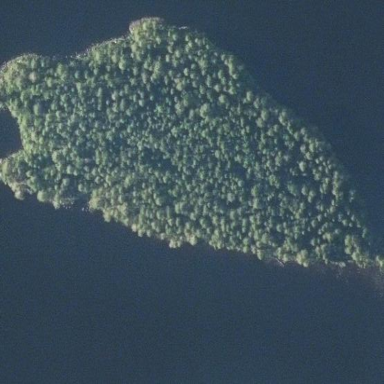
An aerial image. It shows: Islet.